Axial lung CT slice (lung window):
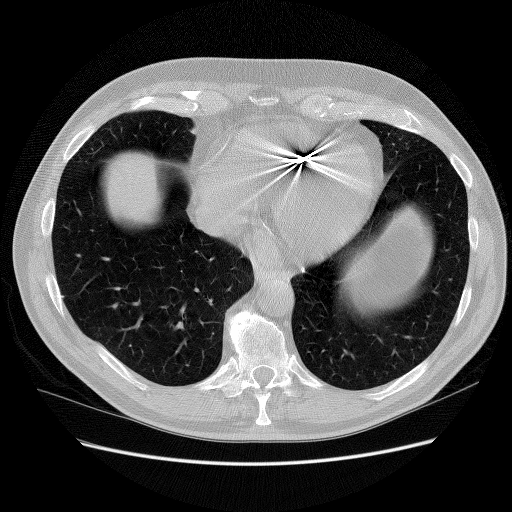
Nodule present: no